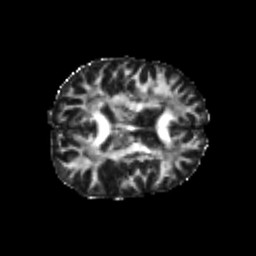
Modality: FA
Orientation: axial
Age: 20
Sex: female
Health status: healthy
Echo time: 0.074 s